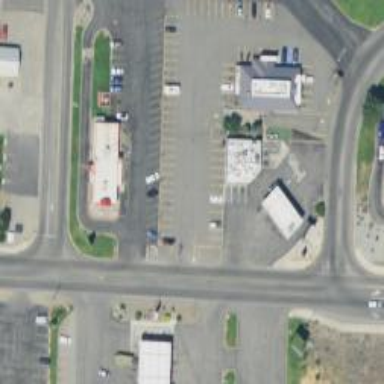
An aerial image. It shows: Convenience shop.